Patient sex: F
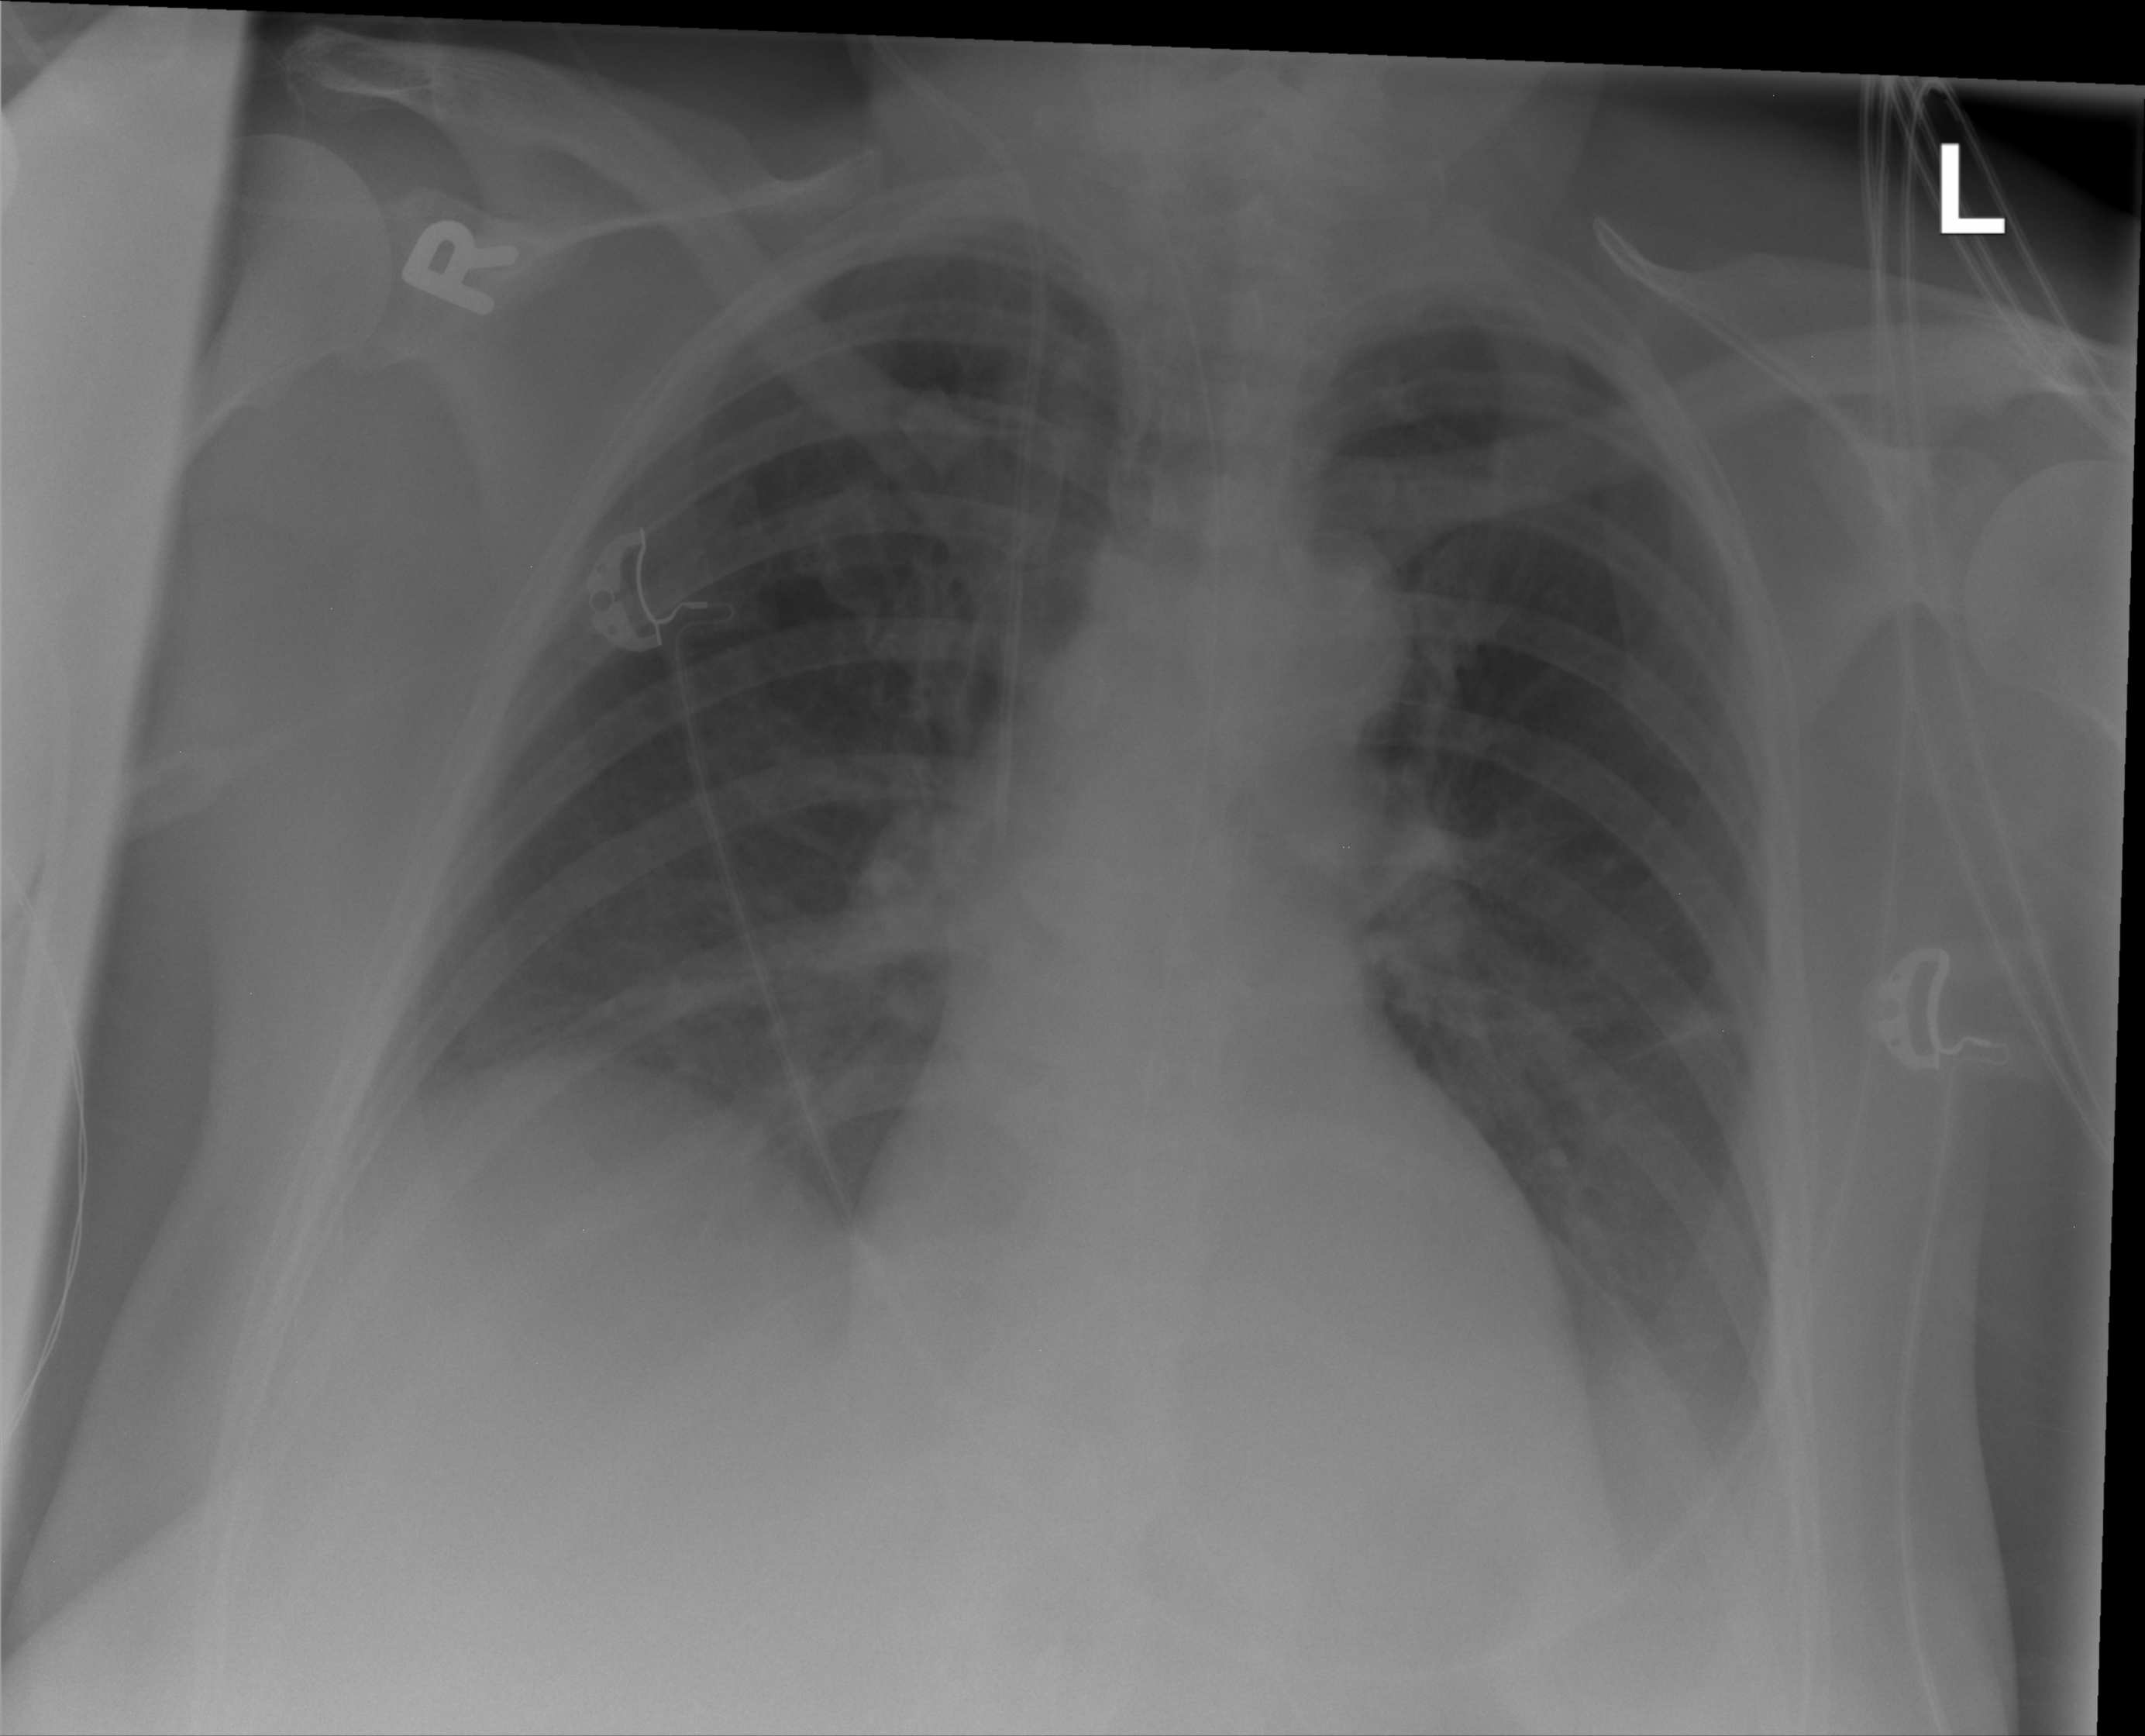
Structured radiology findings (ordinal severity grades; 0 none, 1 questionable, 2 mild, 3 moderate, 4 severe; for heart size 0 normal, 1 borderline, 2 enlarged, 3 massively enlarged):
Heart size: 0
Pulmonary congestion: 0
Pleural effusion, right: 0
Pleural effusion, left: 2
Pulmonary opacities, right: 0
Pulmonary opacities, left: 0
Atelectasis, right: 0
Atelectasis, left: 0